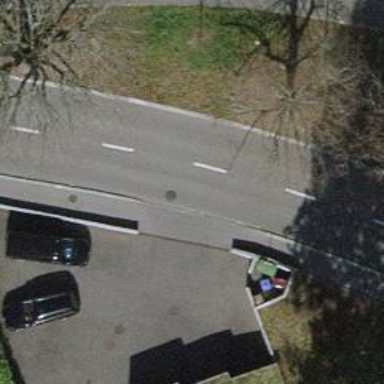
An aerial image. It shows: Asphalt sidewalk.